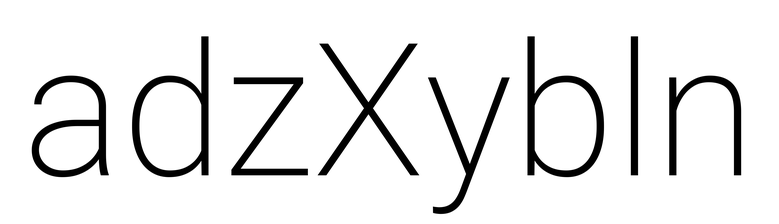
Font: Roboto_ExtraLight